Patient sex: M
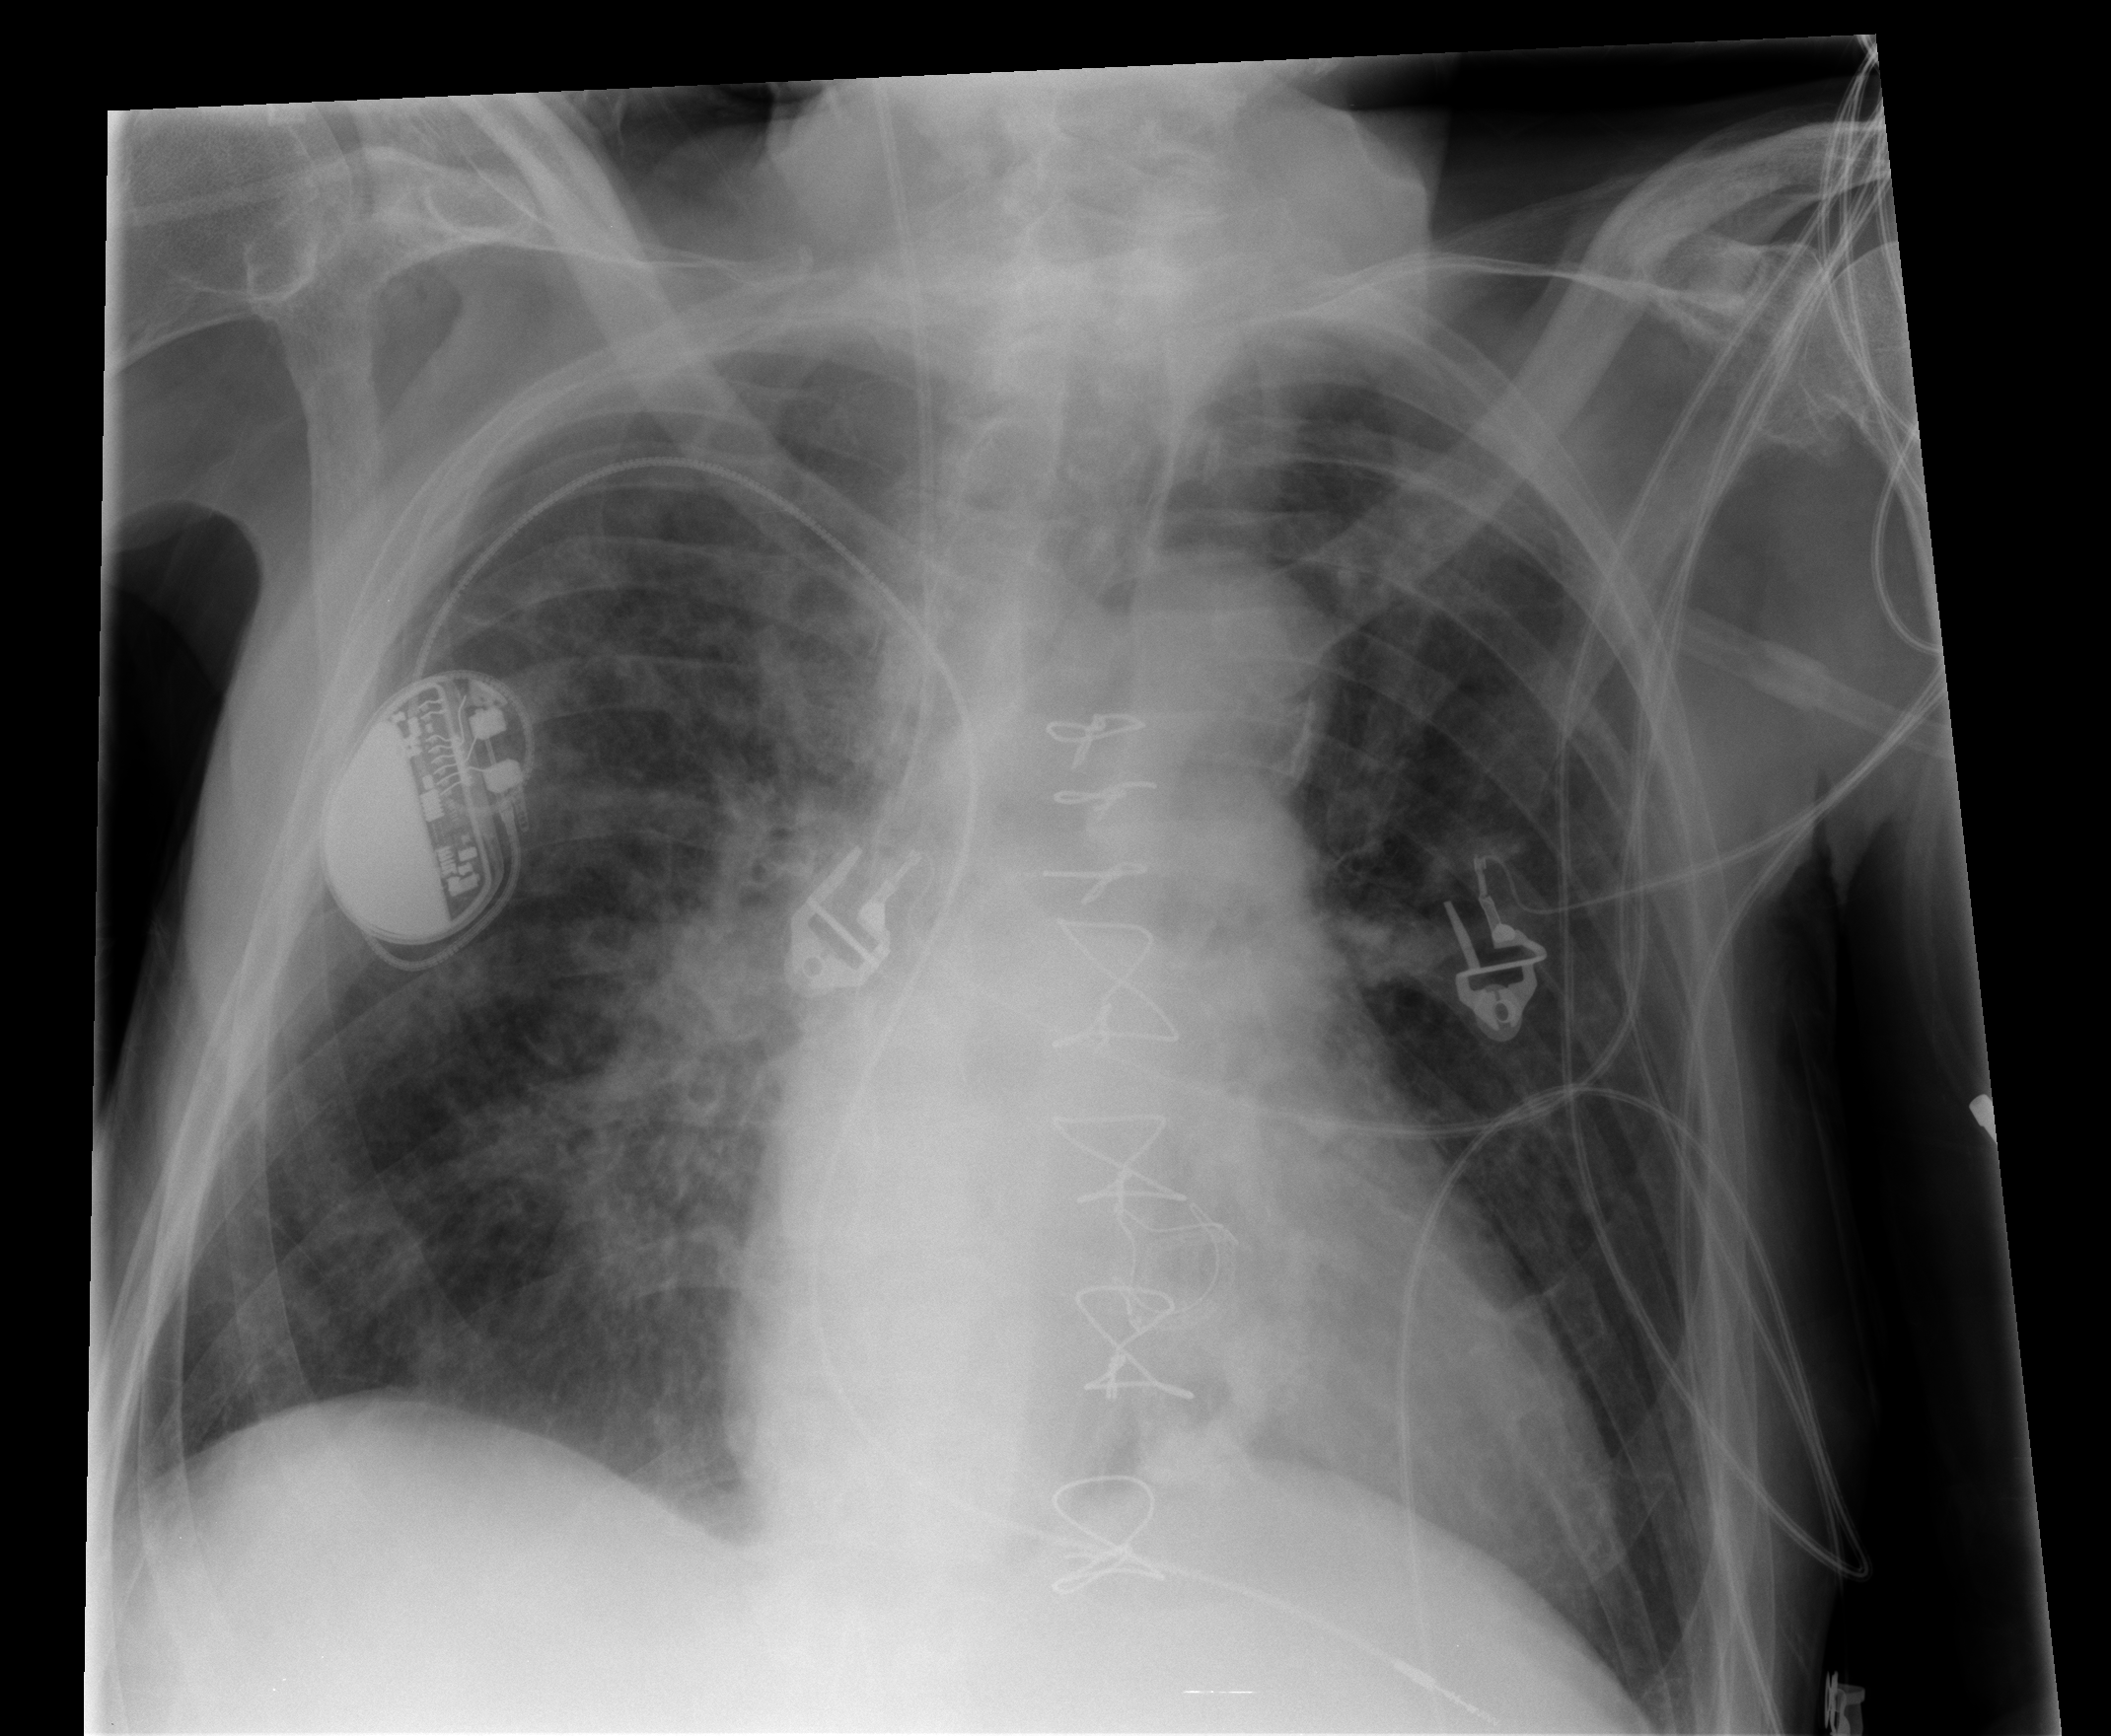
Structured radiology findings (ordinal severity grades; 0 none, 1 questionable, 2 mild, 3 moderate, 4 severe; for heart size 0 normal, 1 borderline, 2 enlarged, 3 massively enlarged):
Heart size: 2
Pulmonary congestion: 3
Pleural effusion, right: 1
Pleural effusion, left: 1
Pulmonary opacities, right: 3
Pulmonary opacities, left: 2
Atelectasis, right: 2
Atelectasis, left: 2